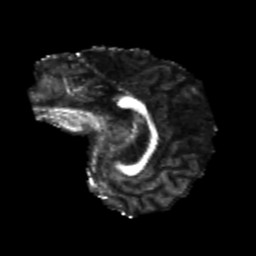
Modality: FA
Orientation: sagittal
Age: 23
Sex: female
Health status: healthy
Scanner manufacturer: philips
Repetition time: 7.388 s
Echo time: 0.08599 s